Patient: sex M, age 60
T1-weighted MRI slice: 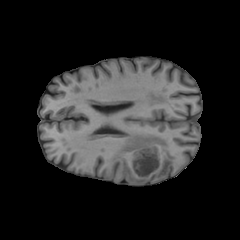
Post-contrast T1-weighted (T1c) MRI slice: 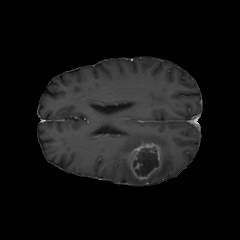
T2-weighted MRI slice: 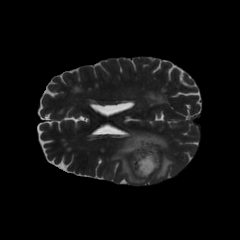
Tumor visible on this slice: yes
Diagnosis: Glioblastoma, IDH-wildtype
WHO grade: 4